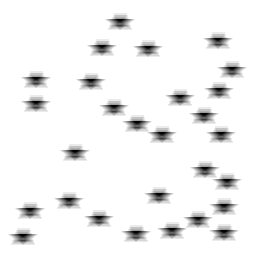
Squares: 0
Triangles: 0
Stars: 28
Total shapes: 28